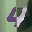
Label: 4